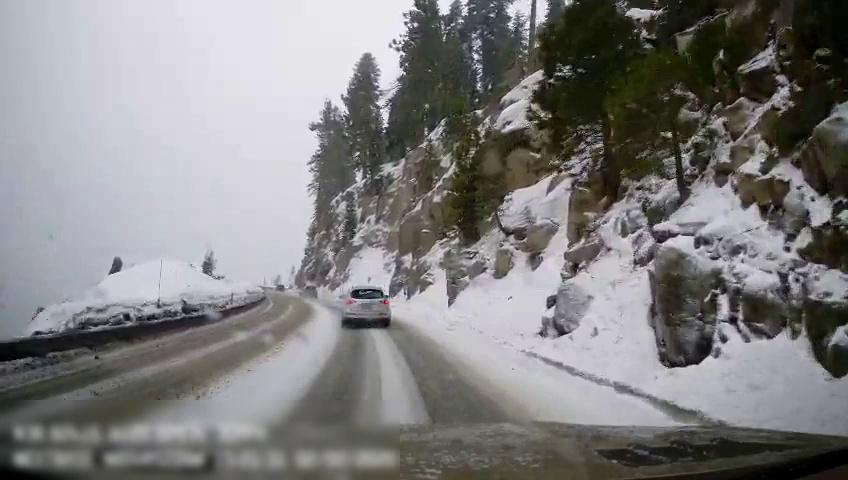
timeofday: Day
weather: Snowy
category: Drivable Space
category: Vehicles | SUV
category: Vehicles | Car
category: Vehicles | Car